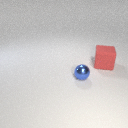
large red rubber cube behind small blue metal sphere